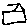
Label: house